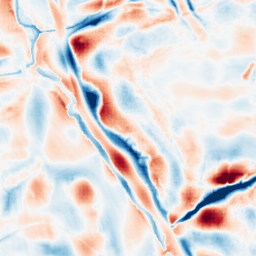
Category: wavelet
Decomposition family: wavelet_biorthogonal
Decomposition parameters: wavelet: bior5.5
level: 5
Upsampling method: sinc_blackman
Upsampling parameters: scale: 2
kernel_size: 4
Upsampling scale: 2